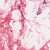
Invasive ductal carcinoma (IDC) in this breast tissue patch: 0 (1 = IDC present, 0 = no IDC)